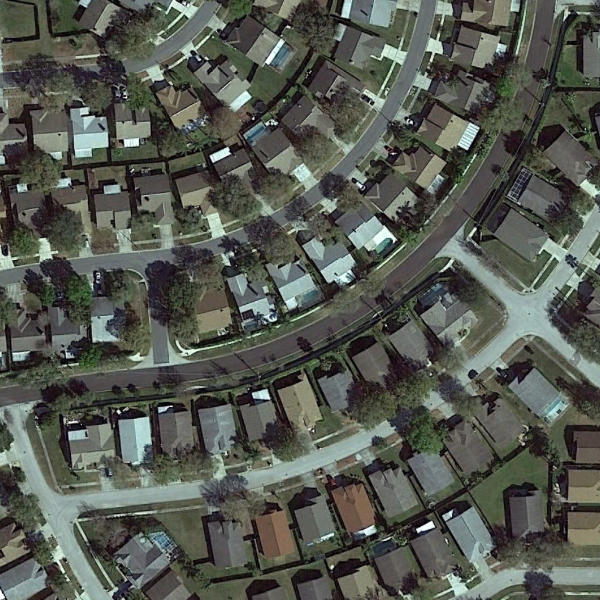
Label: DenseResidential